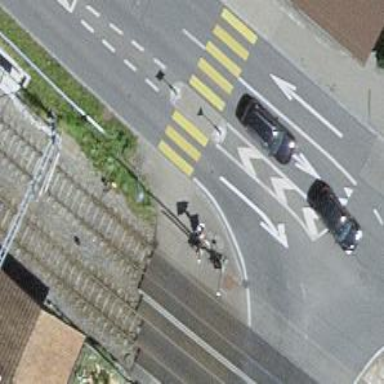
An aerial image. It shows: Zebra crossing with crossing island.